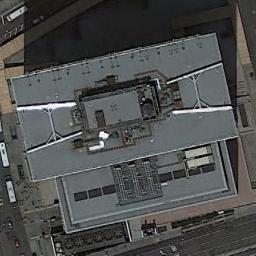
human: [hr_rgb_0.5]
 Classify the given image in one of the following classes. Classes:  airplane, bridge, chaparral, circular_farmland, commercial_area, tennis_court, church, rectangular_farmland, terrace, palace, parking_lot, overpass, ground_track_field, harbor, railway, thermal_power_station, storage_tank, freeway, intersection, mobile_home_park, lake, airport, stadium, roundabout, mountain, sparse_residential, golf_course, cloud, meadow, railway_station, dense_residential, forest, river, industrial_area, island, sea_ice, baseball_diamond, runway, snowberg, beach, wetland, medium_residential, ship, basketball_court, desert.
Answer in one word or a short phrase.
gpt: commercial_area